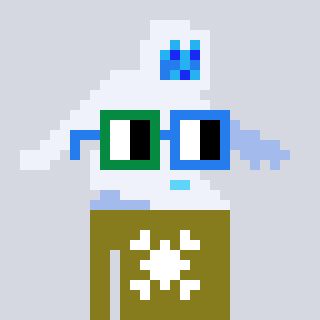
a pixel art character with square green and blue glasses, a yeti-shaped head and a gunk-colored body on a cool background